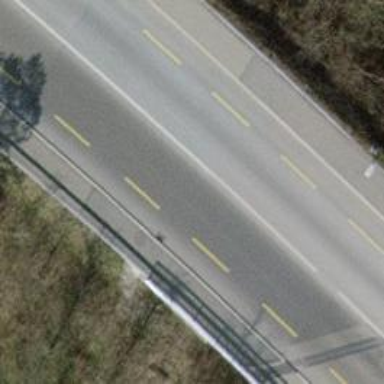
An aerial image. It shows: Tertiary road with asphalt surface on bridge. Designated lane for cycling is also present.